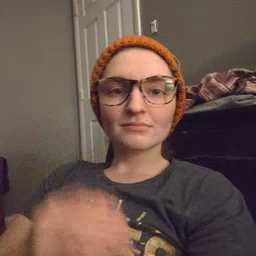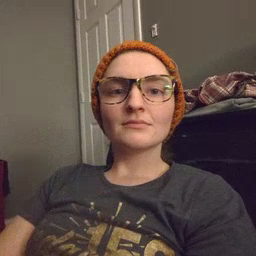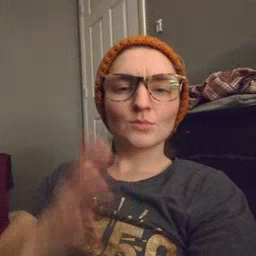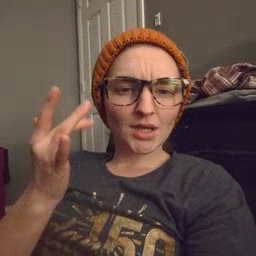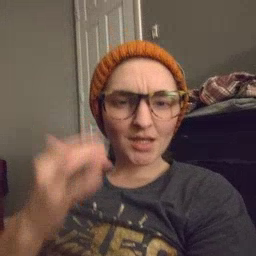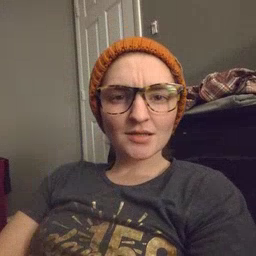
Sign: why